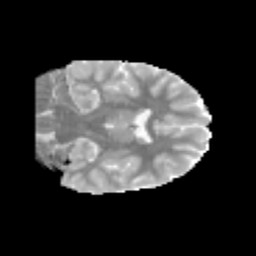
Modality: MD
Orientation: coronal
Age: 10
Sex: female
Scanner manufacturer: siemens
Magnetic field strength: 3 T
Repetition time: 3.8 s
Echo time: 0.07 s